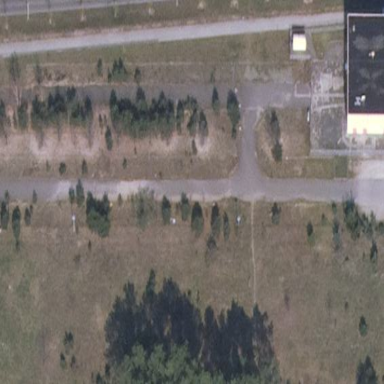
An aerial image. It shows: Parking area with surface.